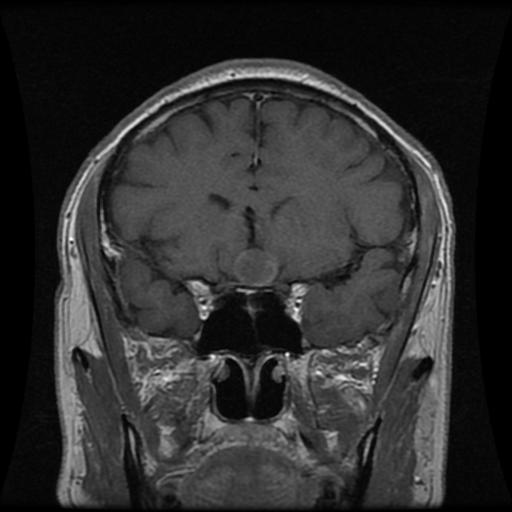
Label: pituitary